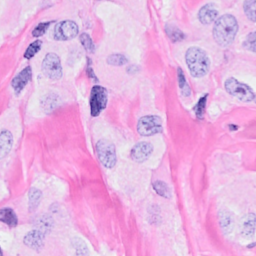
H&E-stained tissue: Breast